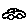
Label: car